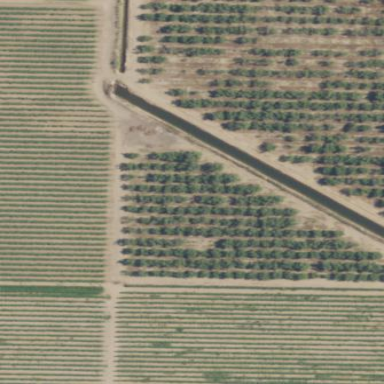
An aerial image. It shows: Orchard filled with almond trees.